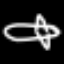
Label: airplane